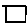
Label: square